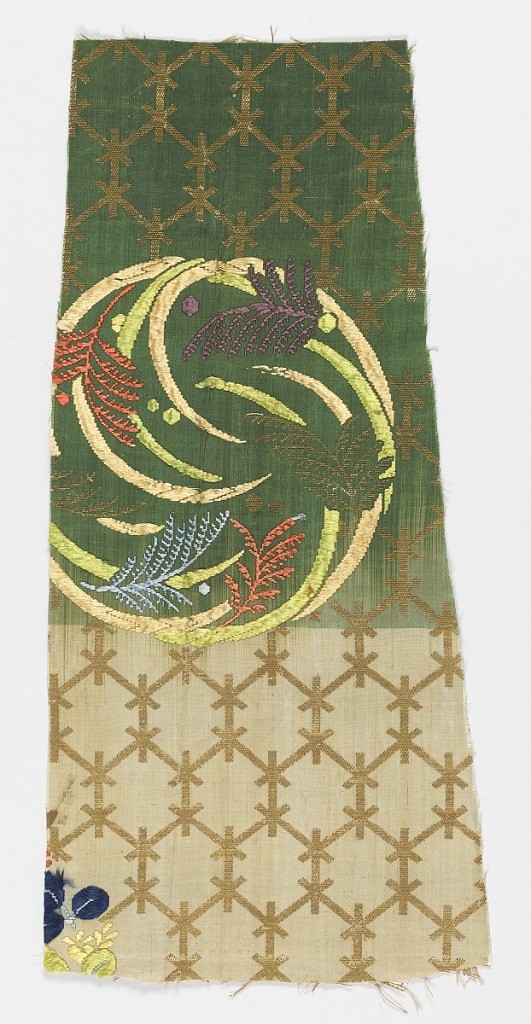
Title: Fragment
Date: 18th century
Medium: silk, paper with applied gold foil Technique: compound weave
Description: a) Olive green at top and white at bottom ground. All over hexagon pattern in gold. There is a large circular motif of yellow and green arcs with purple, red, gold, and blue fern fronds. b) Green background with a faded ombre effect.  Hexagon pattern in gold, part of same circular motif at bottom right corner.